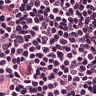
Metastatic tissue present: yes